九年级 · 画法几何学
(本小题 8.0 分)

如图, $\odot O$ 为 $\triangle A B C$ 的外接圆, 已知 $\angle C A B=\angle C B D$, 直线 $M N$ 与 $\odot O$ 交于点 $C$, 弦 $B D / / M N$ 。

(1)求证: $M N$ 是 $\odot O$ 的切线;

(2) 若 $B C=5, B D=8$, 求 $\odot O$ 的半径.
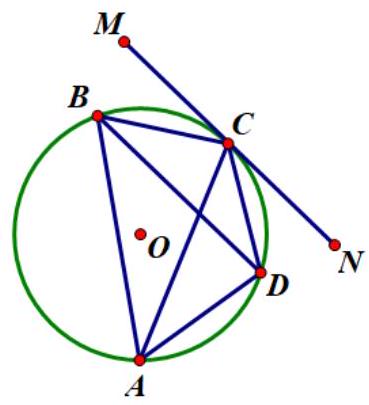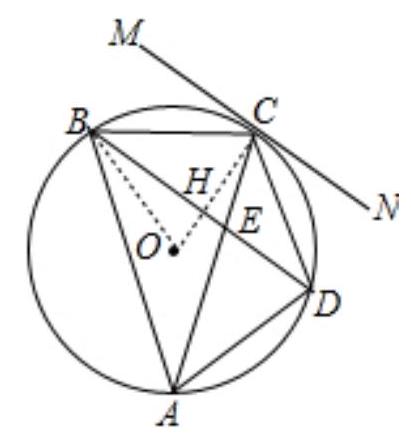
答案: 解: (1)连接 $O B 、 O C, O C$ 交 $B D$ 于 $H$ 点,

$\because \angle C A B=\angle C B D, \quad \angle C A B=\angle C D B$

$\therefore \angle C D B=\angle C B D$

$\therefore \overparen{B C}=\overparen{D C}$,

$\therefore O C \perp B D$,

$\because B D / / M N$,

$\therefore O C \perp M N$,

$\because O C$ 为 $\odot O$ 半径,

$\therefore M N$ 是 $\odot O$ 的切线;

(2) $\because O C \perp B D$,

$\therefore B H=H D=\frac{1}{2} B D=4$,

$\therefore C H=\sqrt{B C^{2}-B H^{2}}=\sqrt{25-16}=3$,

$\because O B^{2}=O H^{2}+B H^{2}$,

$\therefore O B^{2}=(O B-3)^{2}+16$,

$\therefore O B=\frac{25}{6}$,

$\therefore \odot O$ 的半径为 $\frac{25}{6}$.

【解析】本题考查了圆的有关知识, 勾股定理, 灵活运用这些性质解决问题是本题的关键. 连接 $O B$ 、 $O C$, 交 $B D$ 于 $H$ 点.

(1) 由 $\angle C D B=\angle C B D$ 可得 $\overparen{B C}=\overparen{C D}, O C \perp B D$, 由 $B D / / M N$, 可得 $O C \perp M N$, 可得结论;

(2) 由垂径定理可得 $B H=4$, 由勾股定理可求 $C H, O B$ 的长, 即可求解.